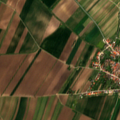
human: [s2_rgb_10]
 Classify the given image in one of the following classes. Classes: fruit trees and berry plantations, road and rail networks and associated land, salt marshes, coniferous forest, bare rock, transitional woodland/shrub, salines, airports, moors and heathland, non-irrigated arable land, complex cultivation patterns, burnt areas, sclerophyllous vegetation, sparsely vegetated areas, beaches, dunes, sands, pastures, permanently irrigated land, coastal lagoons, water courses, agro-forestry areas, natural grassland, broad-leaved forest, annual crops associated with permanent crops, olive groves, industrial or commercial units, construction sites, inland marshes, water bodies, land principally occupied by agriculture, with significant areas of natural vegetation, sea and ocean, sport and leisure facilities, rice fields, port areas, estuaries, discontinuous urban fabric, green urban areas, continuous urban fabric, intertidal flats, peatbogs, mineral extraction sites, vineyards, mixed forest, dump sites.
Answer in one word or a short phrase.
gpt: discontinuous urban fabric, non-irrigated arable land, vineyards